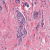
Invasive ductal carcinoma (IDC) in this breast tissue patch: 1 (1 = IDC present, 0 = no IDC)